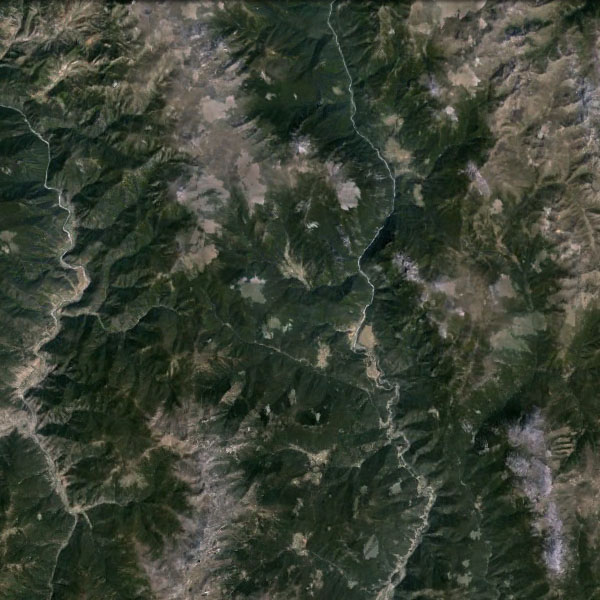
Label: Mountain